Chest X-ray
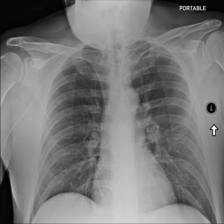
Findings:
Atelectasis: negative
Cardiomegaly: negative
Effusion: negative
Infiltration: negative
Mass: negative
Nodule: negative
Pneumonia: negative
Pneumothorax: negative
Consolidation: negative
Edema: negative
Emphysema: negative
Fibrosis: negative
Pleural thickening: negative
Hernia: negative